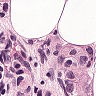
Metastatic tissue present: yes